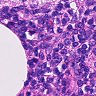
Metastatic tissue present: no